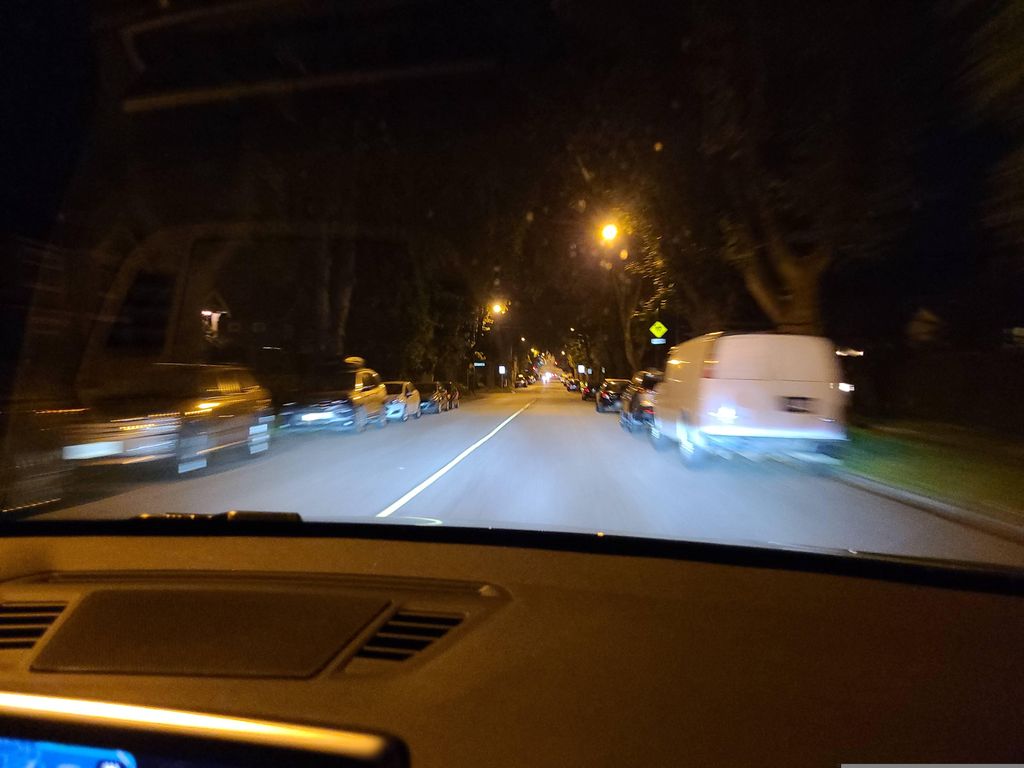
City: vancouver